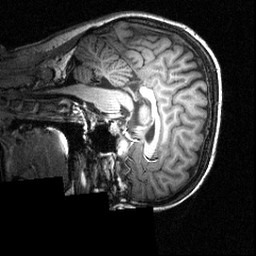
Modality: T1w
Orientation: sagittal
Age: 27
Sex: female
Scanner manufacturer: siemens
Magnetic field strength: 3.951 T
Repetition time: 1.5 s
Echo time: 0.00335 s